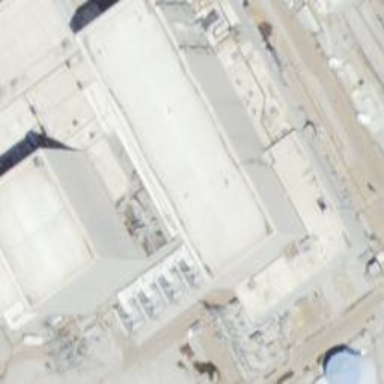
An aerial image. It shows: Nuclear power generator.